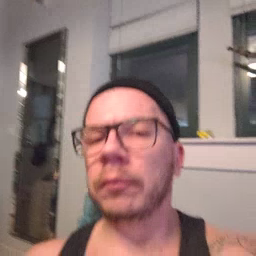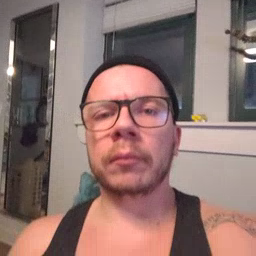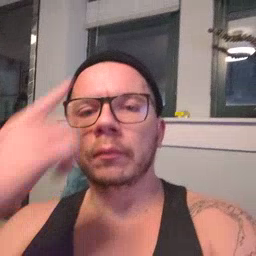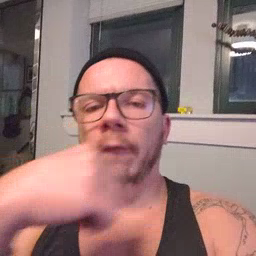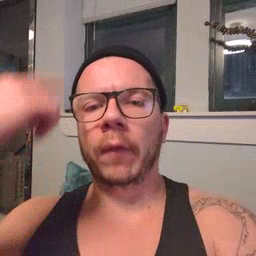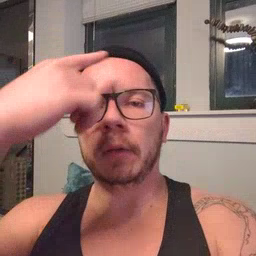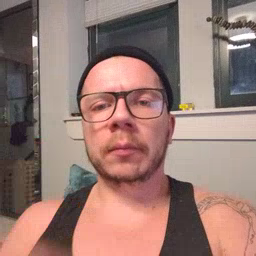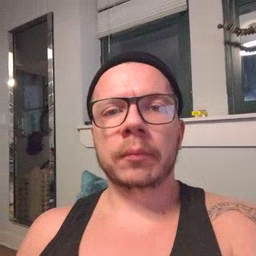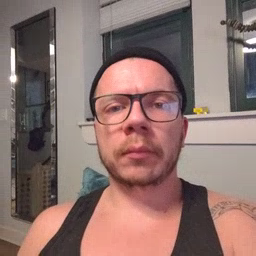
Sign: face